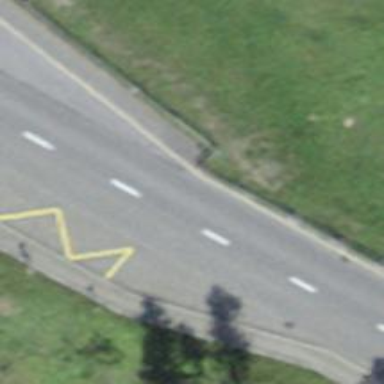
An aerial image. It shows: Public transport stop position.